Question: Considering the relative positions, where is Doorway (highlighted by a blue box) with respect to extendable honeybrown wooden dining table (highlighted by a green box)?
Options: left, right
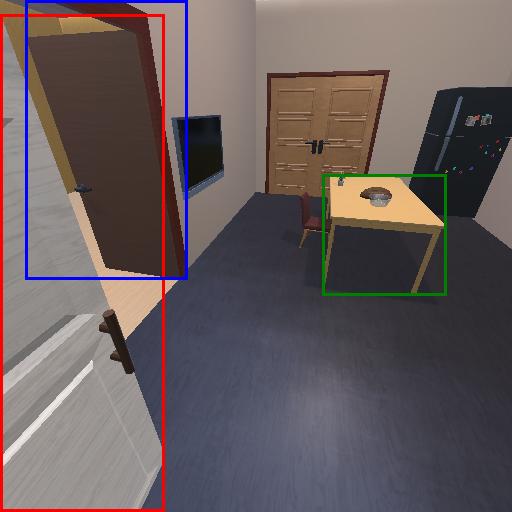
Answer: left